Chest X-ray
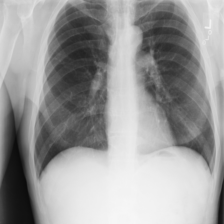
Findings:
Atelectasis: negative
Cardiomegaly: negative
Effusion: negative
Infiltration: negative
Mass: negative
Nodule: negative
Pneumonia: negative
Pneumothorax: negative
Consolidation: negative
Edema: negative
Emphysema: negative
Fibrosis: negative
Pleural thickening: negative
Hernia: negative